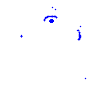
Particle: proton